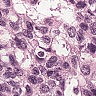
Metastatic tissue present: yes